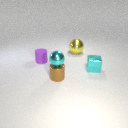
small cyan metal cube to the right of small purple rubber cylinder